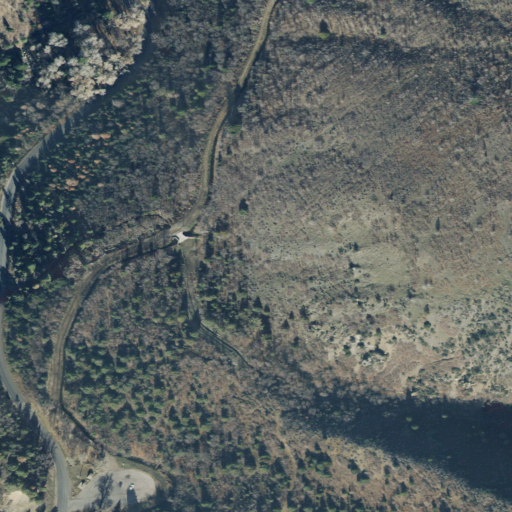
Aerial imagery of valley in Utah named Rock Canyon containing deciduous forest, evergreen forest, open development, shrub, mixed forest, and low intensity development